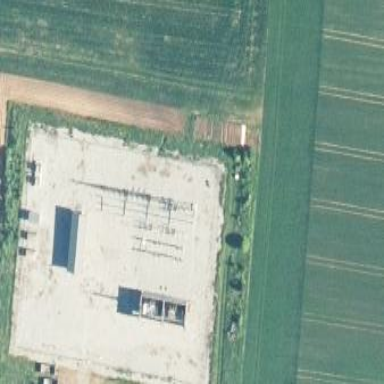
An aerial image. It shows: Power substation surrounded by fence.